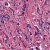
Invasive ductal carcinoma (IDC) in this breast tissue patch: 1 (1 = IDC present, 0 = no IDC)